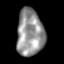
Tissue: skin
Cell type: T cells
Senescence score: 0.2719
Nuclear area (px): 1235
Mean DAPI intensity: 148.32